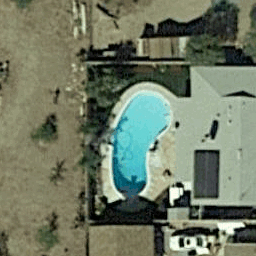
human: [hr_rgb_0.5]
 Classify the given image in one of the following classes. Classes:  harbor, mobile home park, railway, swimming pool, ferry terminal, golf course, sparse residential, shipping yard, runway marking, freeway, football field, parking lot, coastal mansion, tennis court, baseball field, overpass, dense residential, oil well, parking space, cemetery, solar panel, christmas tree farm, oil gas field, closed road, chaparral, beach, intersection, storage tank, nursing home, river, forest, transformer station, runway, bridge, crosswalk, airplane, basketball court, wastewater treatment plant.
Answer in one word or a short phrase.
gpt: swimming pool